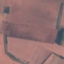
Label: AnnualCrop